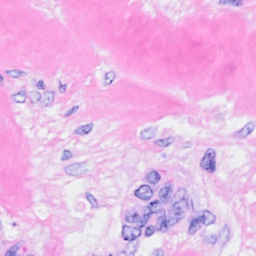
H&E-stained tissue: Breast